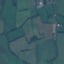
Land use / land cover: Pasture